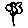
Label: flower